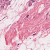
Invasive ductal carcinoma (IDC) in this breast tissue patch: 0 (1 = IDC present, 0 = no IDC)